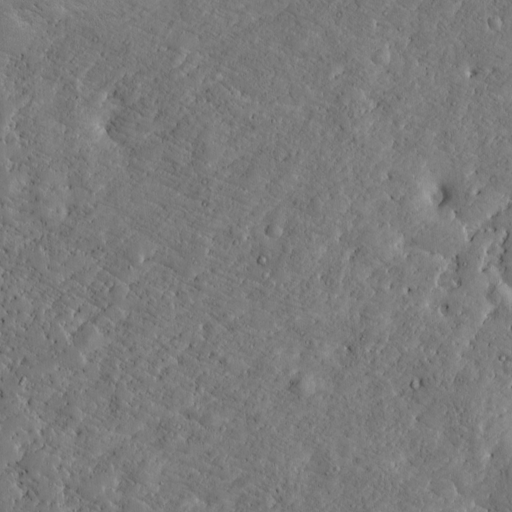
Classes present: Background